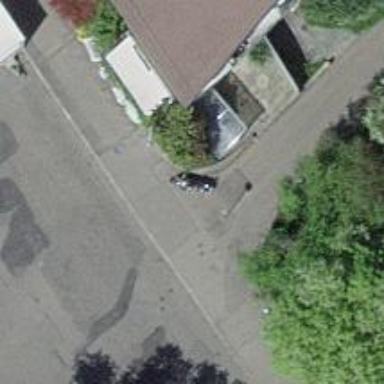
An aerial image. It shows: Kerb serving as barrier.